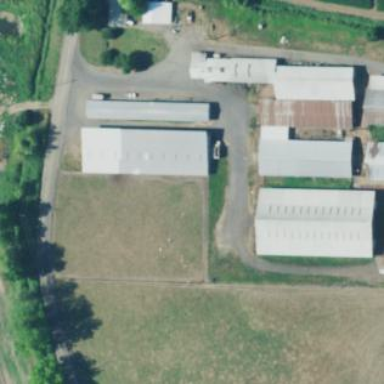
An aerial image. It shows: Dairy farmyard.